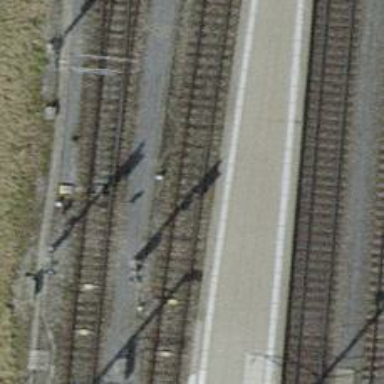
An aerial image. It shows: Railway track with electrified contact lines. This is siding track.